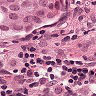
Metastatic tissue present: yes